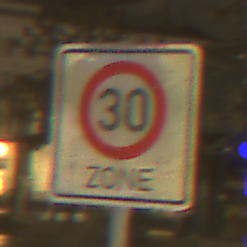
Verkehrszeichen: BeginnZone30
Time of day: Night
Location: Outdoor (Urban)
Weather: Overcast
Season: NotSpecified
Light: Artificial